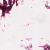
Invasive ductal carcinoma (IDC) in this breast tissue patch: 0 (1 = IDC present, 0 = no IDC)